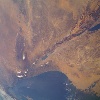
Label: land